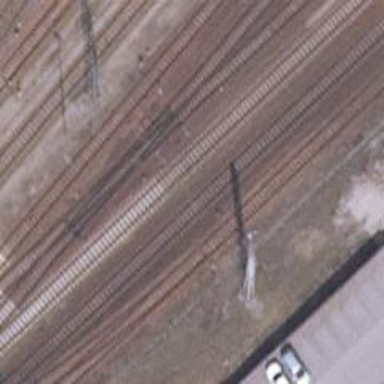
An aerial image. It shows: Railway switch.